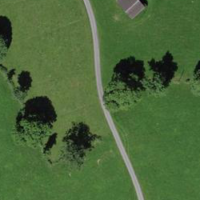
EUNIS habitat code: 24
Species observed at this site:
Corvus corone
Cyanistes caeruleus
Buteo buteo
Parus major
Milvus milvus
Pica pica
Phoenicurus ochruros
Passer domesticus
Carduelis carduelis
Aegithalos caudatus
Pyrrhocorax graculus
Accipiter nisus
Spinus spinus
Turdus merula